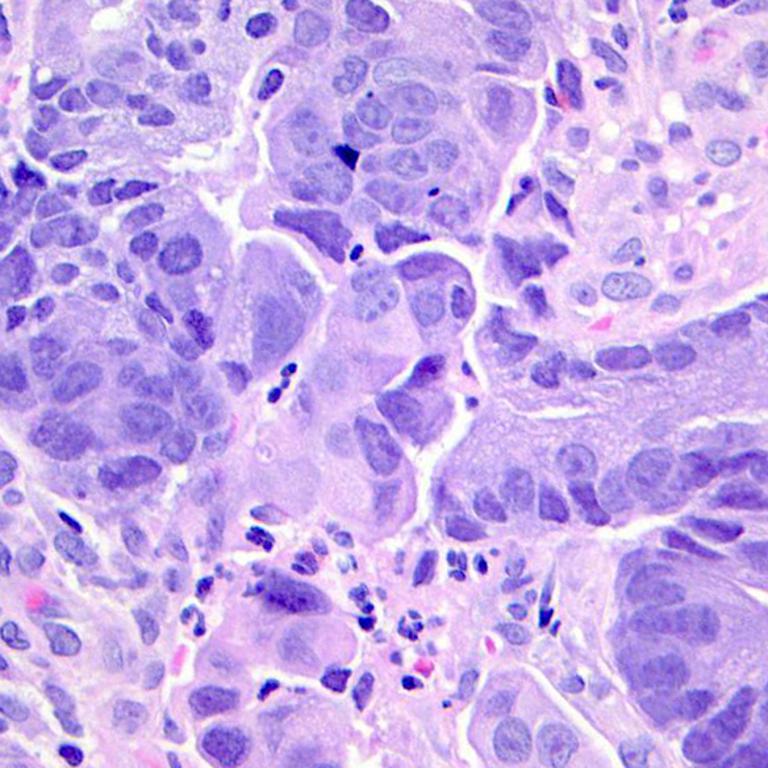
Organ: colon
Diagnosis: adenocarcinomas